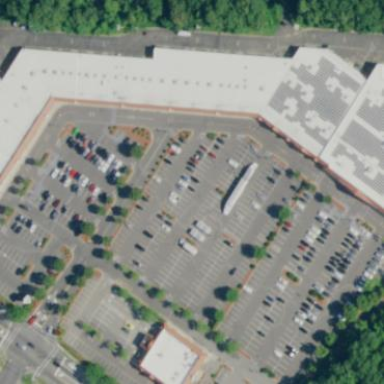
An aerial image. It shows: Retail building.